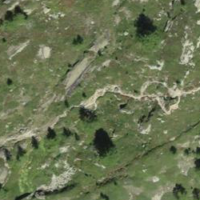
EUNIS habitat code: 23
Species observed at this site:
Juniperus communis